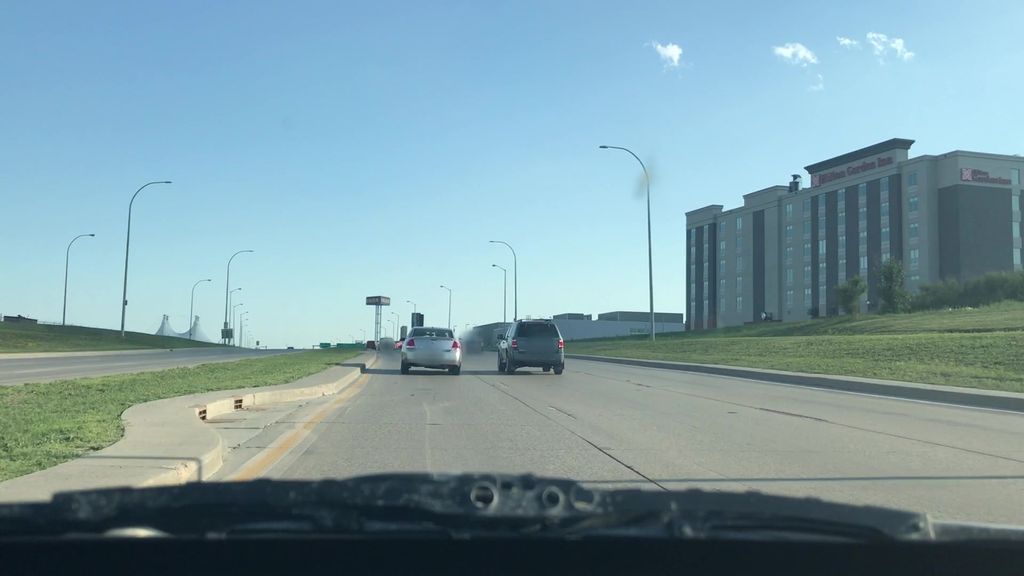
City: winnipeg